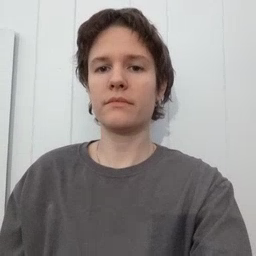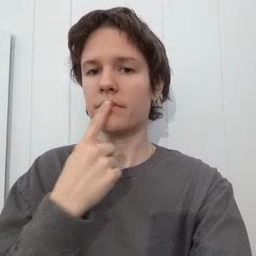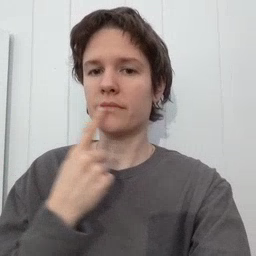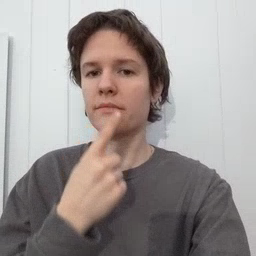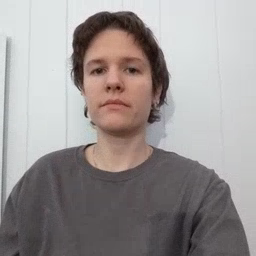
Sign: lips